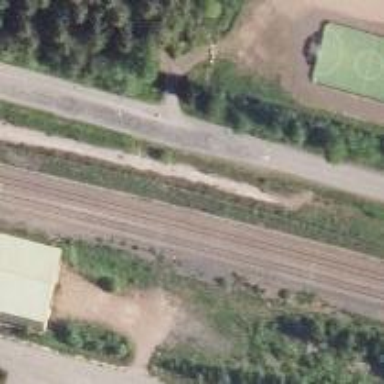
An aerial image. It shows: Railway with continuous electrified contact line.